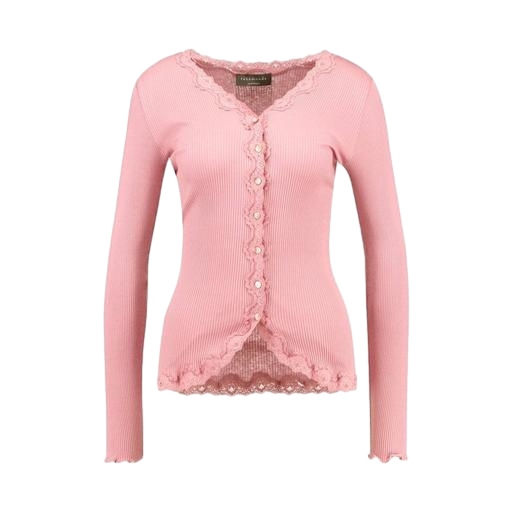
pink lace-accented top, pink lace-detail shirt, pink lace-trim top, white background